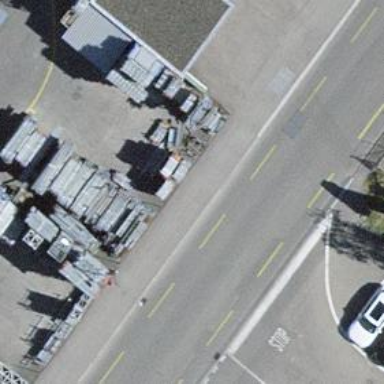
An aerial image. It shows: Metal fence as barrier.